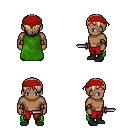
a pixel art fantasy rpg character, male body template, human, dark skin, green cape, red pants, white blonde plain hairstyle, red bandana, cloth bracers, black shoes, dagger, four views (front, back, left, right), 2x2 character sprite sheet, small pixel art, hard edges, no anti-aliasing